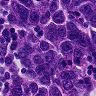
Metastatic tissue present: yes